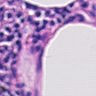
Metastatic tissue present: no